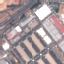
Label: Industrial